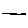
Label: line